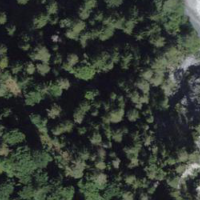
EUNIS habitat code: 44
Species observed at this site:
Petasites hybridus